Question: If the view component of a scrollpane is large enough, scrollbar thumb is small and then it is not properly painted on windows L&F.

It is only an aesthetic problem; the scrollbar functions properly and everything seems to be fine with other L&Fs.
Is there a way to fix that? Maybe somehow to set the minimal width of a thumb?
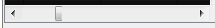
Answer: This works for me (Java 1.7.0_09, Windows 7):
'''
UIManager.put("ScrollBar.minimumThumbSize", new Dimension(32, 32));
'''